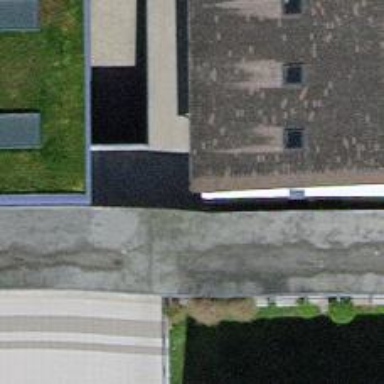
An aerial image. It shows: Retaining wall.